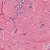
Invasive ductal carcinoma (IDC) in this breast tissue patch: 0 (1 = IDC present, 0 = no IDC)